Interaction volume radius: 5 \u00c5
Interaction volume height: 30 \u00c5
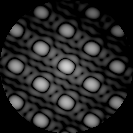
Disorder parameter: 0.01171